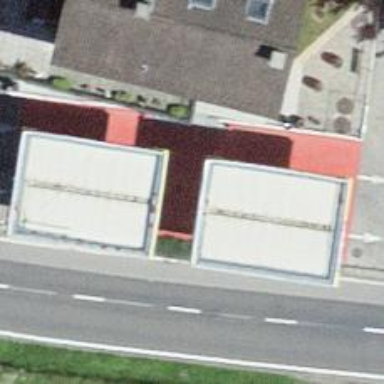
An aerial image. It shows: Fuel station.